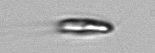
Label: Chrysochromulina